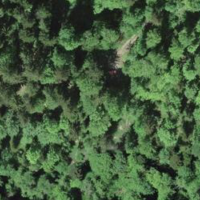
EUNIS habitat code: 41
Species observed at this site:
Cephalanthera longifolia